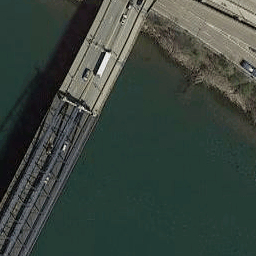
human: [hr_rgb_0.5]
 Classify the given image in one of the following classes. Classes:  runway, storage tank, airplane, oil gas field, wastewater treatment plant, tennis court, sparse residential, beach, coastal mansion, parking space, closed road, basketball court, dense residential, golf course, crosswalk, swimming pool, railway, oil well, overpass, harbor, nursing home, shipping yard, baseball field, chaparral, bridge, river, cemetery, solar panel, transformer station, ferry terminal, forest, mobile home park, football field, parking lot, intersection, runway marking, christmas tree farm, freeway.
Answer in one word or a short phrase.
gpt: bridge